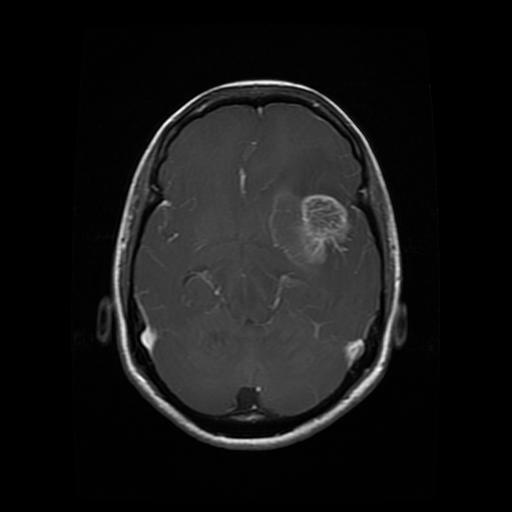
Label: glioma